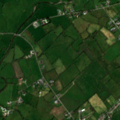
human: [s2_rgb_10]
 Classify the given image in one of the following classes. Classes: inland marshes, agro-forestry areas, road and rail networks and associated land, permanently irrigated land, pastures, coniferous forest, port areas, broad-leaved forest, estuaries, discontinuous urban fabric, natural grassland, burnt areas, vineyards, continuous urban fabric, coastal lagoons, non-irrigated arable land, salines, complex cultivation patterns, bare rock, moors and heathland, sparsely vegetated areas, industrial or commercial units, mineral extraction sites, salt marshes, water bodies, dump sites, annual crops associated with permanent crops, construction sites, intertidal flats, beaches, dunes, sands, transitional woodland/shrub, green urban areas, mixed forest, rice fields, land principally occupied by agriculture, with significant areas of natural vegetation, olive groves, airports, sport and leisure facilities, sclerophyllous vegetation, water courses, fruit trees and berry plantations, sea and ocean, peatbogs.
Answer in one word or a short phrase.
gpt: pastures